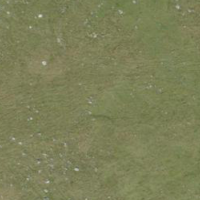
EUNIS habitat code: 26
Species observed at this site:
Oenanthe oenanthe
Phoenicurus ochruros
Linaria cannabina
Anthus spinoletta